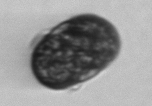
Label: Mesodinium